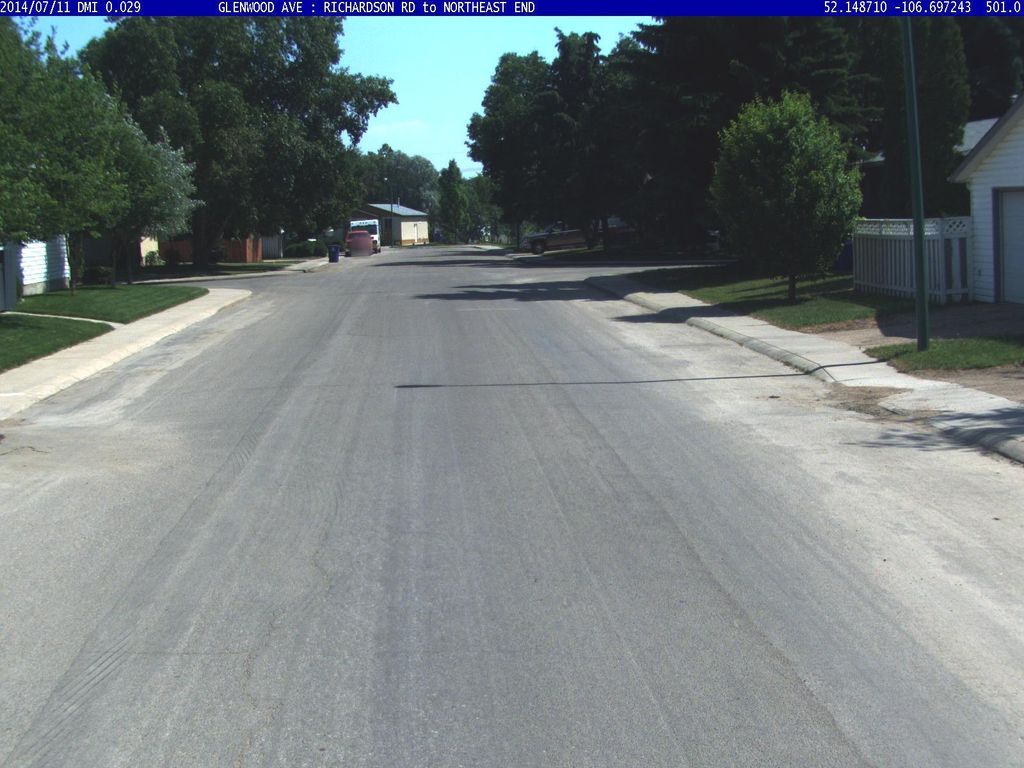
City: saskatoon